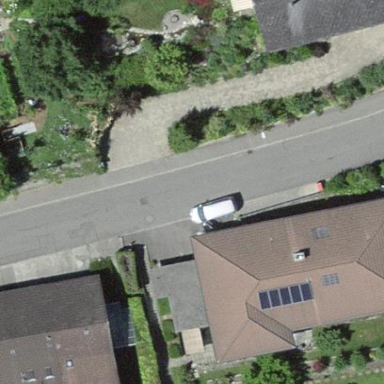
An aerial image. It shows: Building with tiled roof.